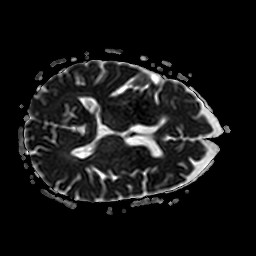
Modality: ADC
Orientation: axial
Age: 75
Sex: female
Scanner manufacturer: philips
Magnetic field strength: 3 T
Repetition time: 3.793 s
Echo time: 0.06119 s